Question: How many ricochets will a ball launched from (1.0, 1.0) at 30° need to hit the target at (9.0, 9.0)? The ball reflects perfectly off the arena walls and mirror-obstacles.
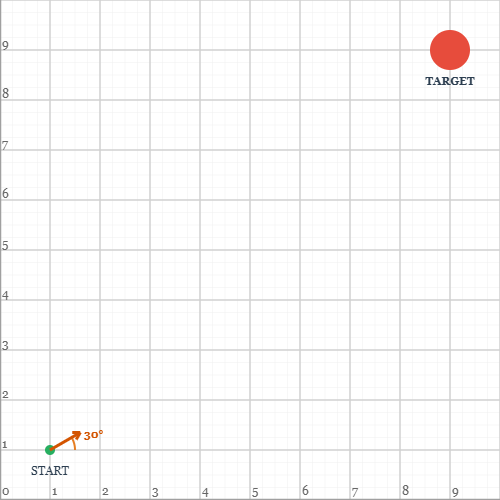
Answer: 6